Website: crate-barrel
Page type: delivery-shipping
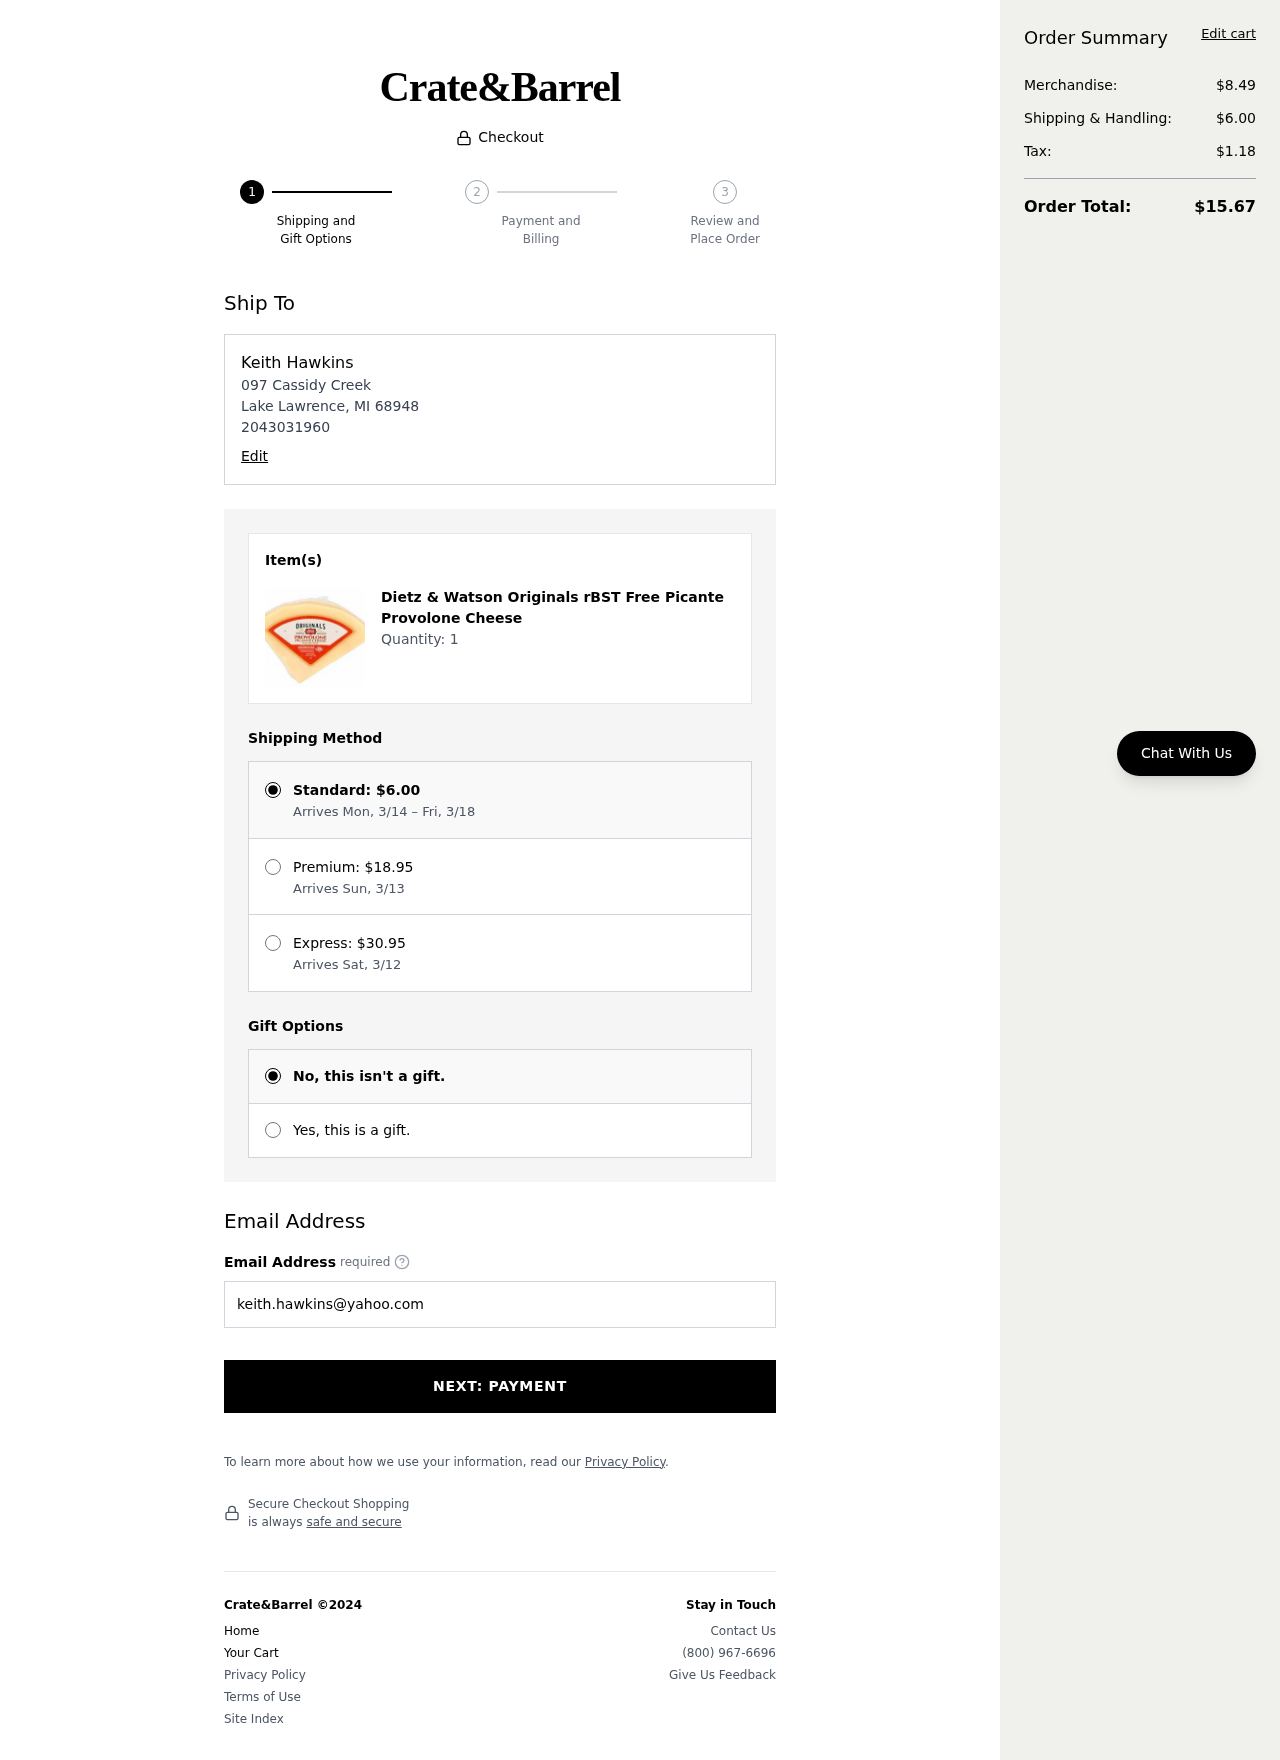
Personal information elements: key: PII_EMAIL
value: keith.hawkins@yahoo.com
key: PII_FULLNAME
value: Keith Hawkins
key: PII_PHONE
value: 2043031960
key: PII_STREET
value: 097 Cassidy Creek
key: PII_CITY_STATE_ZIP
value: Lake Lawrence, MI 68948
Product elements: key: PRODUCT1_NAME
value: Dietz & Watson Originals rBST Free Picante Provolone Cheese
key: PRODUCT1_QUANTITY
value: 1
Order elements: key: ORDER_SHIPPING_COST
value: $6.00
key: ORDER_SHIPPING_DATE
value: Arrives Mon, 3/14 – Fri, 3/18
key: ORDER_PREMIUM_SHIPPING
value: $18.95
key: ORDER_PREMIUM_DATE
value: Arrives Sun, 3/13
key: ORDER_EXPRESS_SHIPPING
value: $30.95
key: ORDER_EXPRESS_DATE
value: Arrives Sat, 3/12
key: ORDER_SUBTOTAL
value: $8.49
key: ORDER_TAX
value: $1.18
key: ORDER_TOTAL
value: $15.67